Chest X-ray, AP view. Patient: 58 years old, sex F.
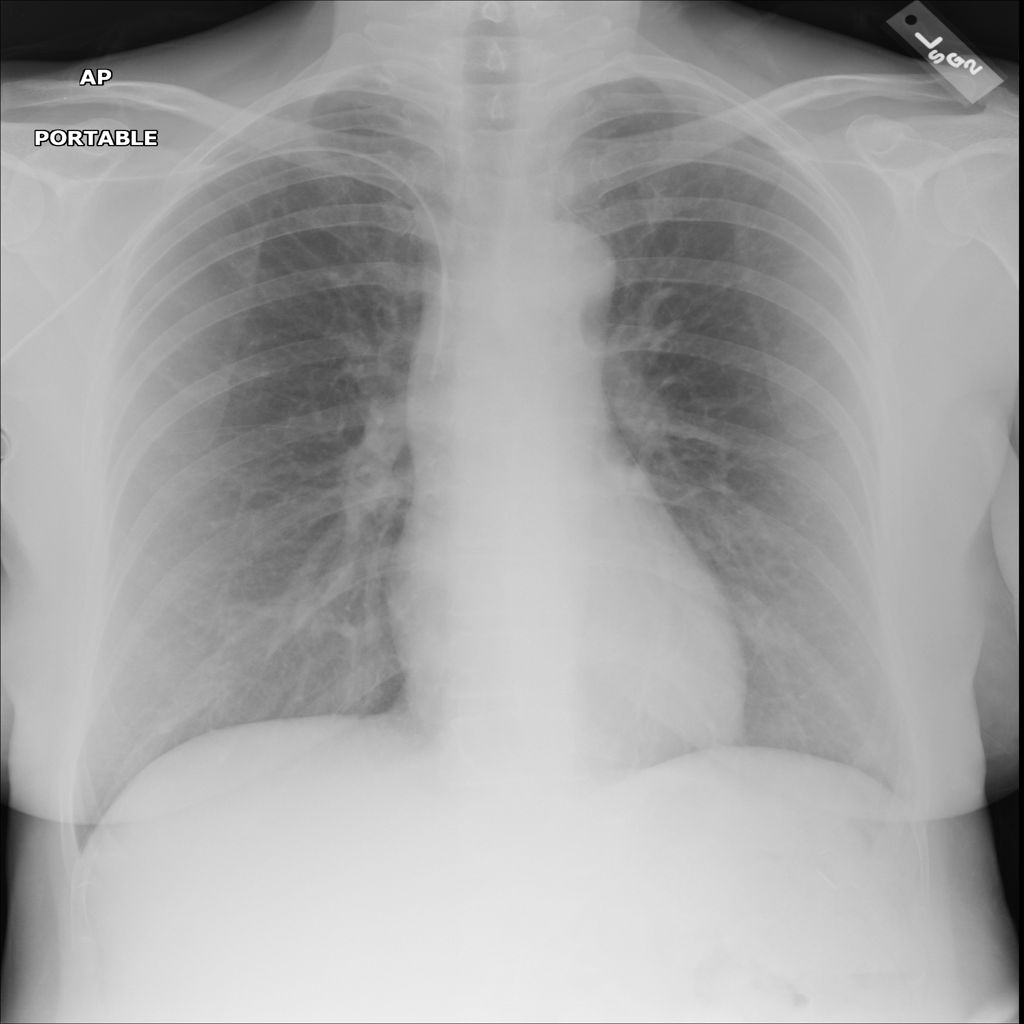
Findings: Nodule